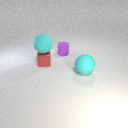
large cyan rubber sphere above small red metal cube